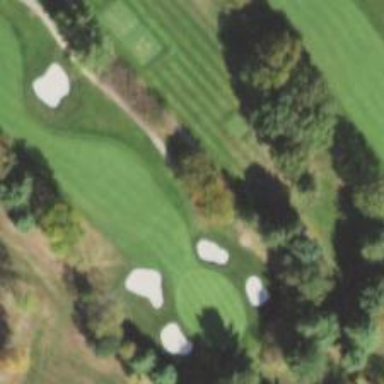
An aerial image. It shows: Path for both road and golf.